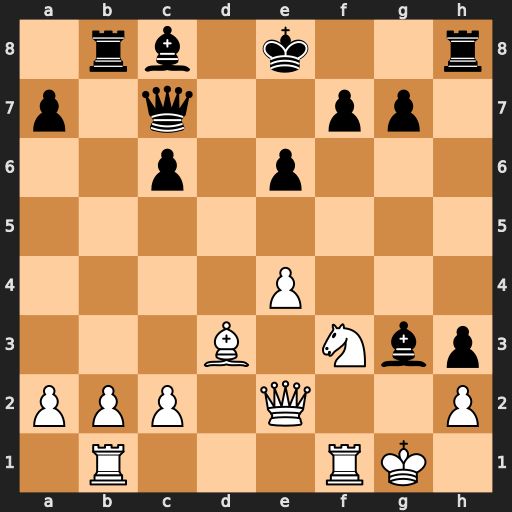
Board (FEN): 1rb1k2r/p1q2pp1/2p1p3/8/4P3/3B1Nbp/PPP1Q2P/1R3RK1
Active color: w
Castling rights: k
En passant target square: -
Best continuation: hxg3 Qxg3+ Kh1